Interaction volume radius: 5 \u00c5
Interaction volume height: 20 \u00c5
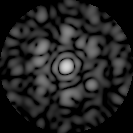
Disorder parameter: 0.7049